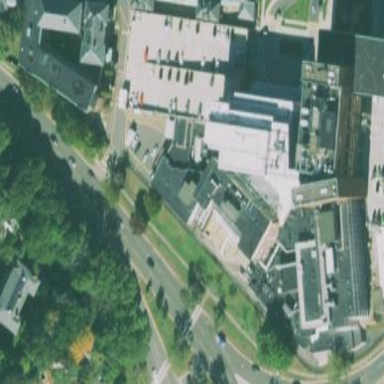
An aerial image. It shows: Healthcare facility identified as hospital.